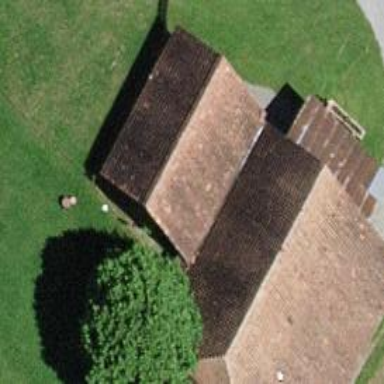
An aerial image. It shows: Rural barn.